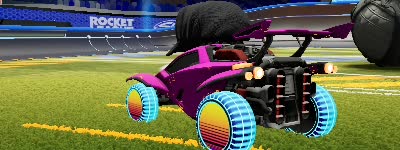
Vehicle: octane